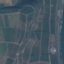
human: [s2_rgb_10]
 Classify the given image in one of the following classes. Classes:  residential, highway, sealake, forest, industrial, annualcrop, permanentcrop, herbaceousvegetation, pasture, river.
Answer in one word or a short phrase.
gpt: PermanentCrop